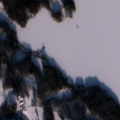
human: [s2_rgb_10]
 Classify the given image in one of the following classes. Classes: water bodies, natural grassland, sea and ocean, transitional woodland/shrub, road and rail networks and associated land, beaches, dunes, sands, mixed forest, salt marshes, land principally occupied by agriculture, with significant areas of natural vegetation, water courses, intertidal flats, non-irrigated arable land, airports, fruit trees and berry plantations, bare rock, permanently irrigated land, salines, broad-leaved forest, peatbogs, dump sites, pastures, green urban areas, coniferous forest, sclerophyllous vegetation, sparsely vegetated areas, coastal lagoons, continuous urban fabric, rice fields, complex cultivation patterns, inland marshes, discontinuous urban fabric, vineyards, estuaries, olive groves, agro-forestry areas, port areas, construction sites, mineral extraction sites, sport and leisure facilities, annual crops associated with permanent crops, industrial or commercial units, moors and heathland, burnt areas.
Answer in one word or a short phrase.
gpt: non-irrigated arable land, mixed forest, water bodies